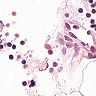
Metastatic tissue present: no